Question: I am trying to make a bar plot that has extra data on it. Associated with each data point is a value from a factor that indicates why the height is what it is. So far I'm reasonably happy with my results:
'''
library(ggplot2)
tab <- read.table("http://www.cs.colorado.edu/~coxaj/table2.csv",
header=T, sep=",", strip.white=T)
tab <- with(tab, tab[order(Analysis, -as.numeric(Analysis)), ])
bar_width <- 0.5
space_width <- 0.8
p <- ggplot(tab, aes(x=Filter,y=Depth,fill=Analysis)) +
geom_bar(position=position_dodge(width=space_width), width=bar_width) +
geom_point(position=position_dodge(width=space_width), aes(shape=Termination)) +
scale_shape_manual(values=c(1,4,5,6)) +
geom_hline(aes(yintercept=16, linetype=2)) +
scale_x_discrete(name='') +
scale_y_continuous(name='Search Depth') +
scale_fill_manual(values=c("#E66101", "#FDB863", "#B2ABD2", "#5E3C99")) +
theme_bw()
ggsave(filename='table2.pdf', height=3, width=8)
'''
This produces a plot that looks like this:

The problem is that it puts these pointless circles in the legend for Analysis. I would like to remove that circle, but keep the legend. Does ggplot2 let me do this?
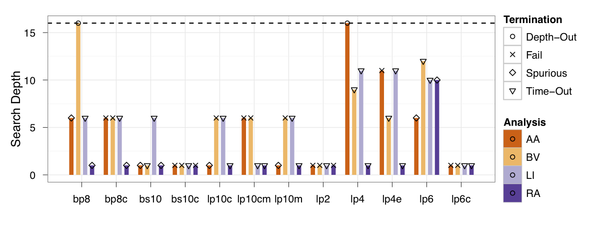
Answer: try this:
'''
p <- ggplot(tab, aes(x=Filter,y=Depth)) +
geom_bar(aes(fill = Analysis),
position=position_dodge(width=space_width), width=bar_width) +
geom_point(position=position_dodge(width=space_width),
mapping = aes(group = Analysis, shape=Termination)) +
...
'''